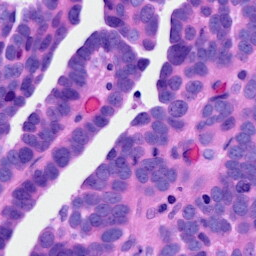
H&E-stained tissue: Ovarian